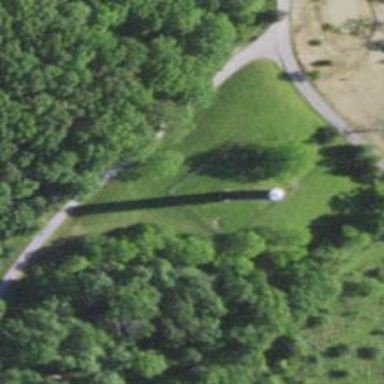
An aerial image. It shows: Water tower that is man-made.